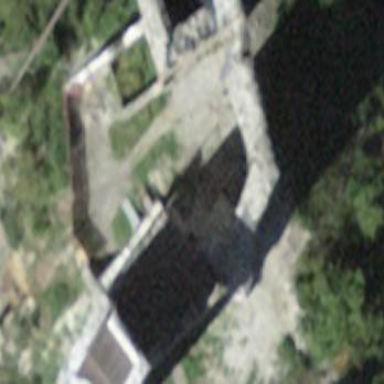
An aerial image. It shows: Historic castle building.